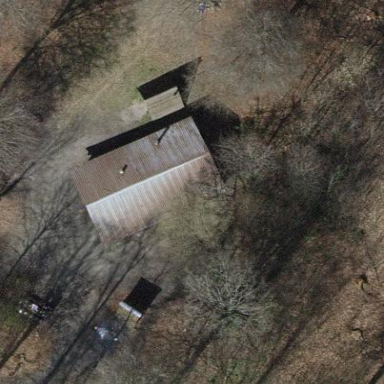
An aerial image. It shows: Picnic shelter located on the roof of building.